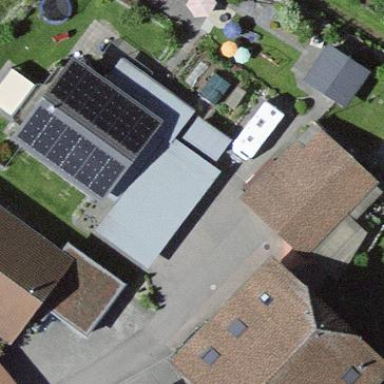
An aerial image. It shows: View of roof of building.